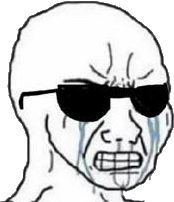
Label: 5_Crying_Wojak